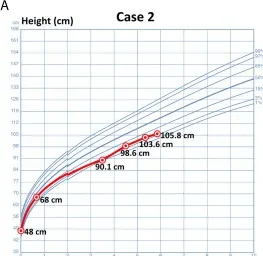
Information on case 1. (A) Growth curve.
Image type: chart (chart)